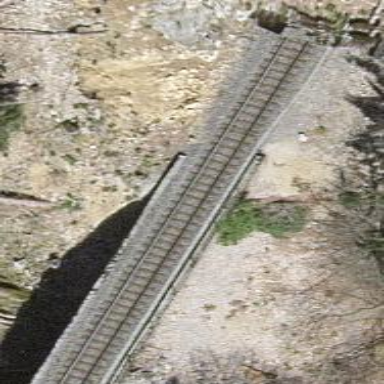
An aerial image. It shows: Narrow-gauge railway bridge with electrified contact line for single track.